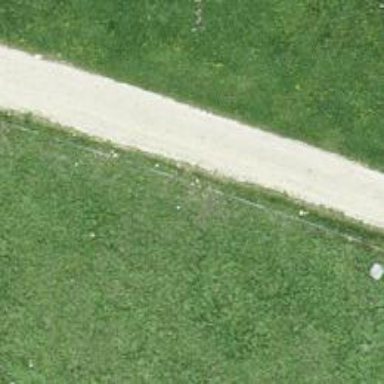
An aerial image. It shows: Gravel track with agricultural purpose. The track has grade2 tracktype.